Group 1:
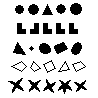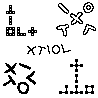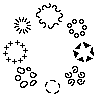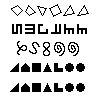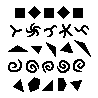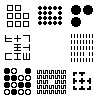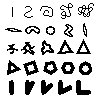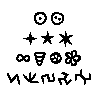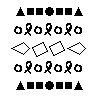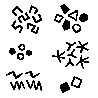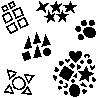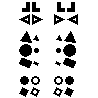
Group 2:
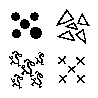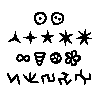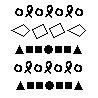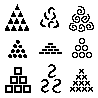
Rule separating the two groups: The collection of collections obeys the same rule as the individual collections vs. it does not.
Concepts: nesting, recursion, self-reference
Comments: Rhetorical question: Where would the collection of left examples of this Bongard Problem be sorted by this Bongard Problem? (The question is whether these examples considered together satisfy the pattern that all the parts do, namely that the whole satisfies the pattern that all the parts do.)
See BP793 and BP1004 for similar paradoxes.
Author: Aaron David Fairbanks